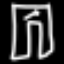
Label: pants